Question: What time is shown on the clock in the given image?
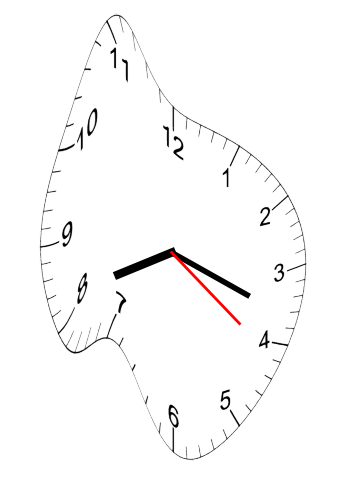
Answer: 08:18:21